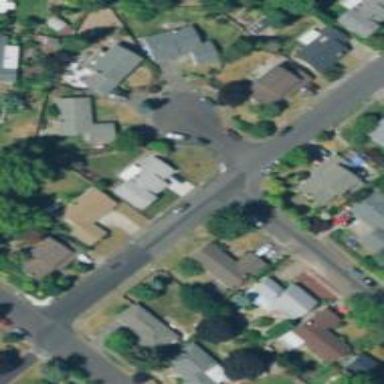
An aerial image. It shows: Residential road with sidewalk on the left side.